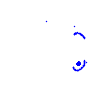
Particle: electron